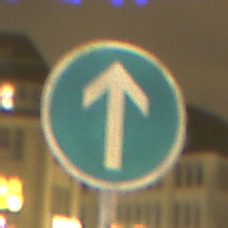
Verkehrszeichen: VorgeschriebeneFahrtrichtungGeradeaus
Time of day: Night
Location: Outdoor (Urban)
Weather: Overcast
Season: NotSpecified
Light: Artificial